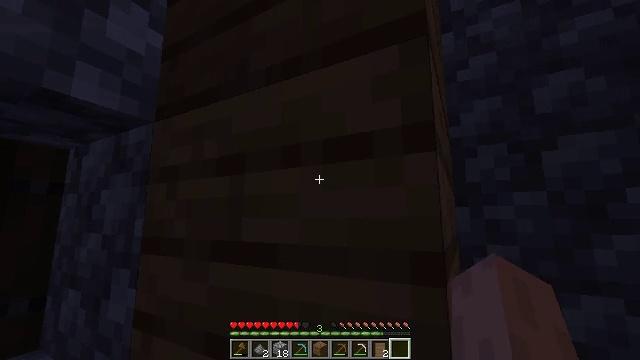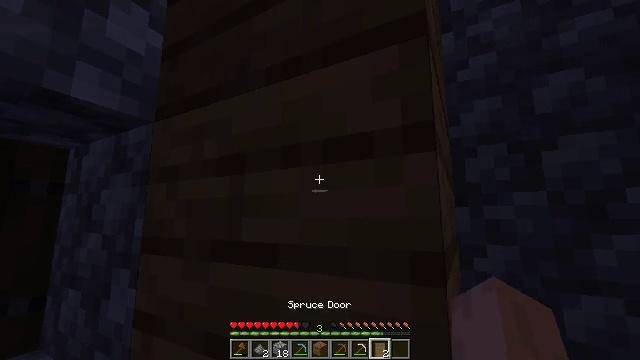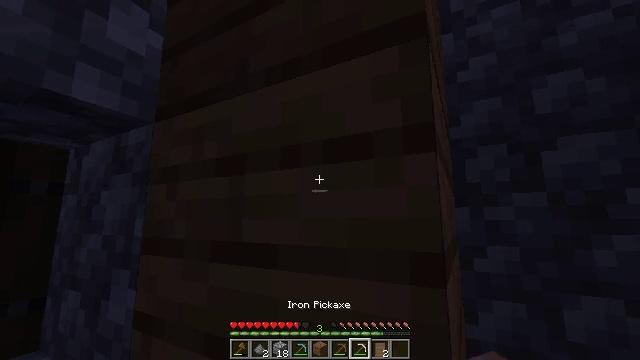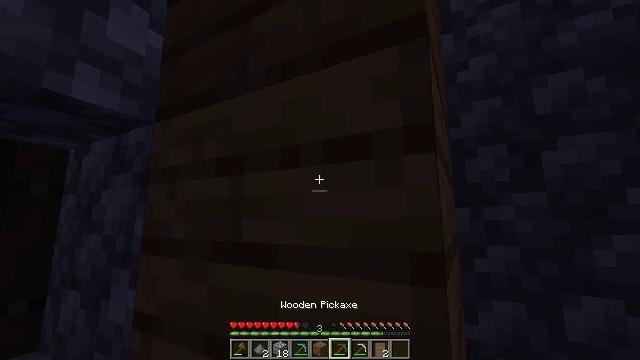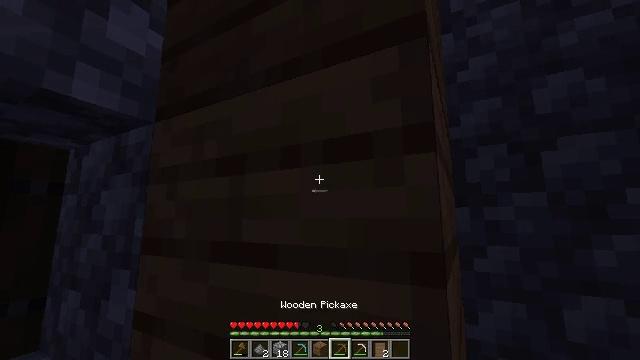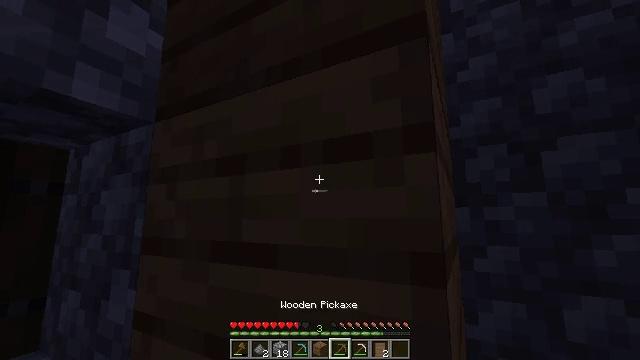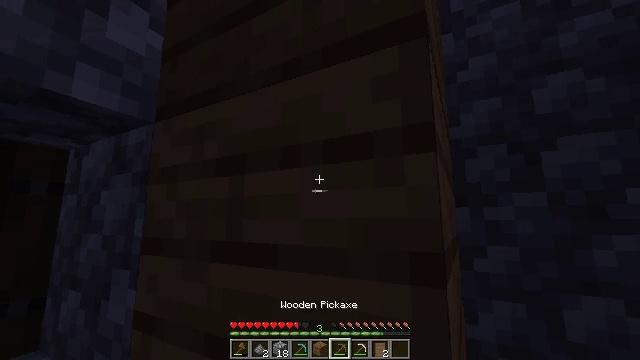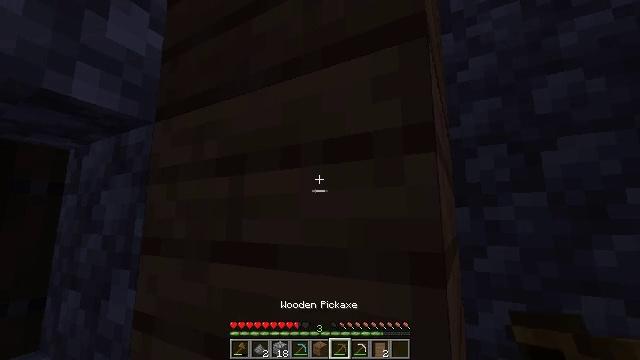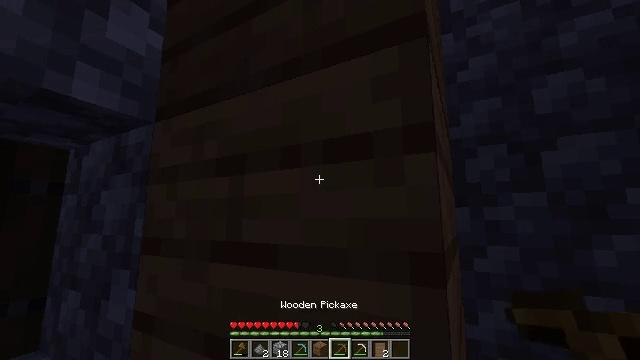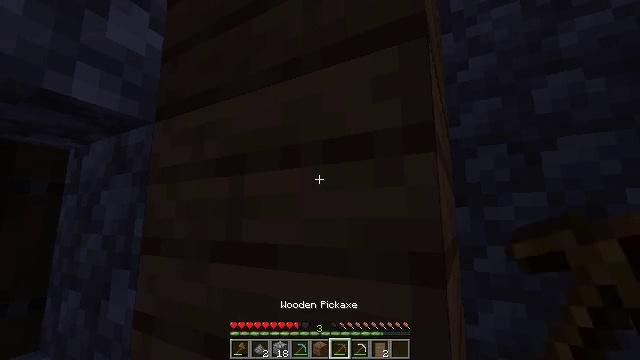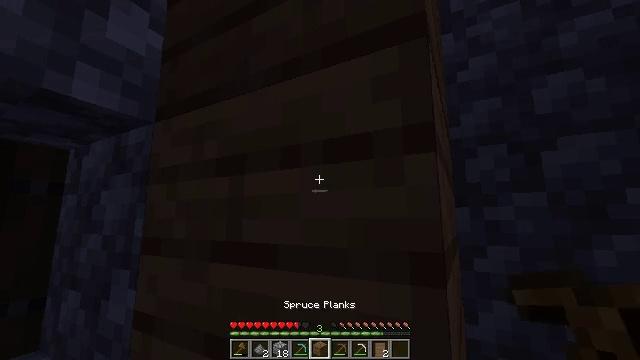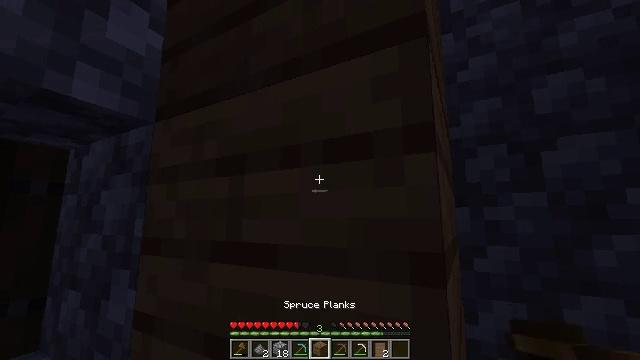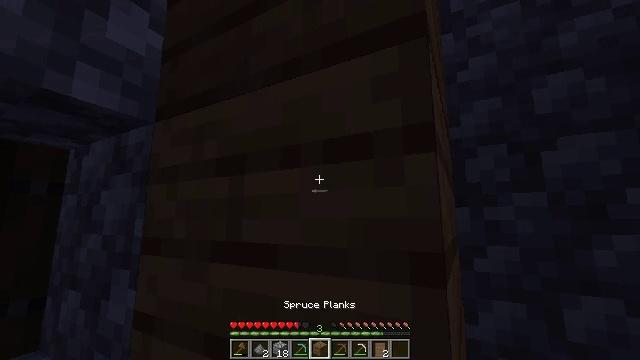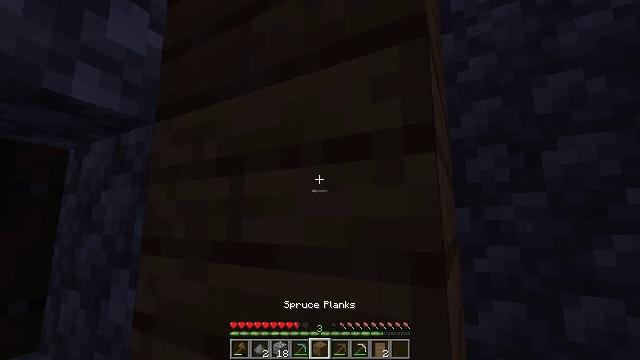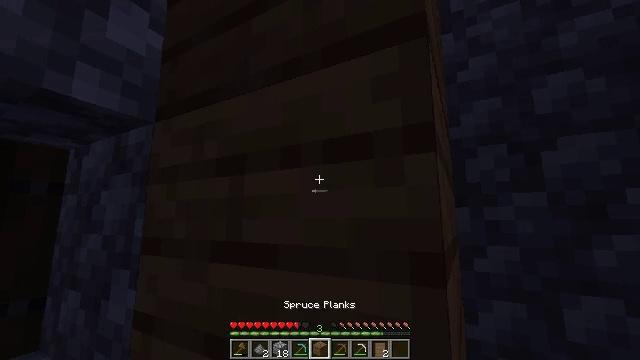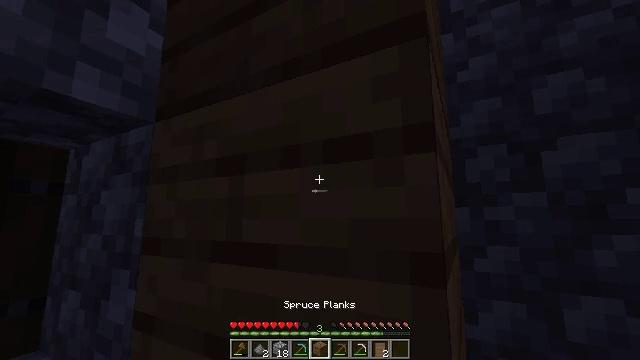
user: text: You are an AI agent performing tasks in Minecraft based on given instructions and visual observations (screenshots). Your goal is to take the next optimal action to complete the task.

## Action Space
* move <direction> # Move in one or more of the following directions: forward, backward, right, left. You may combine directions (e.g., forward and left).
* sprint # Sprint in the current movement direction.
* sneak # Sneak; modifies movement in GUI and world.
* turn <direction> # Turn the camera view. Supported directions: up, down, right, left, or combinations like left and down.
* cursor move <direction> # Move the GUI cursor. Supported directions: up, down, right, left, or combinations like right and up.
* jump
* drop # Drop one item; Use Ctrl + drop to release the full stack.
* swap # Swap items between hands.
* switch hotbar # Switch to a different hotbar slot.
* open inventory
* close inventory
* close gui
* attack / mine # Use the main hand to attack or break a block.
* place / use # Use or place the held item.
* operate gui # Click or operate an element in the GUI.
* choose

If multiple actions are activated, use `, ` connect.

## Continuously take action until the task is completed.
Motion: motion action
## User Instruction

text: Attack the spruce planks to recycle them.
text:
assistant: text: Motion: no_op
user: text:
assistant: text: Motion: no_op
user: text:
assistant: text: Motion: no_op
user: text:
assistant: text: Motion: no_op
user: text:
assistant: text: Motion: no_op
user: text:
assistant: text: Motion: no_op
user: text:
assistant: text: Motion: no_op
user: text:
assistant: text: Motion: no_op
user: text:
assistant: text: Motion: no_op
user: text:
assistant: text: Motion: no_op
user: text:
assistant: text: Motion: no_op
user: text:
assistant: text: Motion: no_op
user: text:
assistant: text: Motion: no_op
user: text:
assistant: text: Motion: no_op
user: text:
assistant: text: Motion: no_op
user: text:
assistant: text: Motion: no_op
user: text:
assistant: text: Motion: no_op
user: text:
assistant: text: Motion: no_op
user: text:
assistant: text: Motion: no_op
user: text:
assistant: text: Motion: no_op
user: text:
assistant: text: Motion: no_op
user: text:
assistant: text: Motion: no_op
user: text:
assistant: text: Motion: no_op
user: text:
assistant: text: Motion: no_op
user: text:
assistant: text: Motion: turn right and up
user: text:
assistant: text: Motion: turn right and up
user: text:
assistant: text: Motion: turn right and up
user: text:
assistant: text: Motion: turn up
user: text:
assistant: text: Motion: no_op
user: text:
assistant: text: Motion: attack / mine